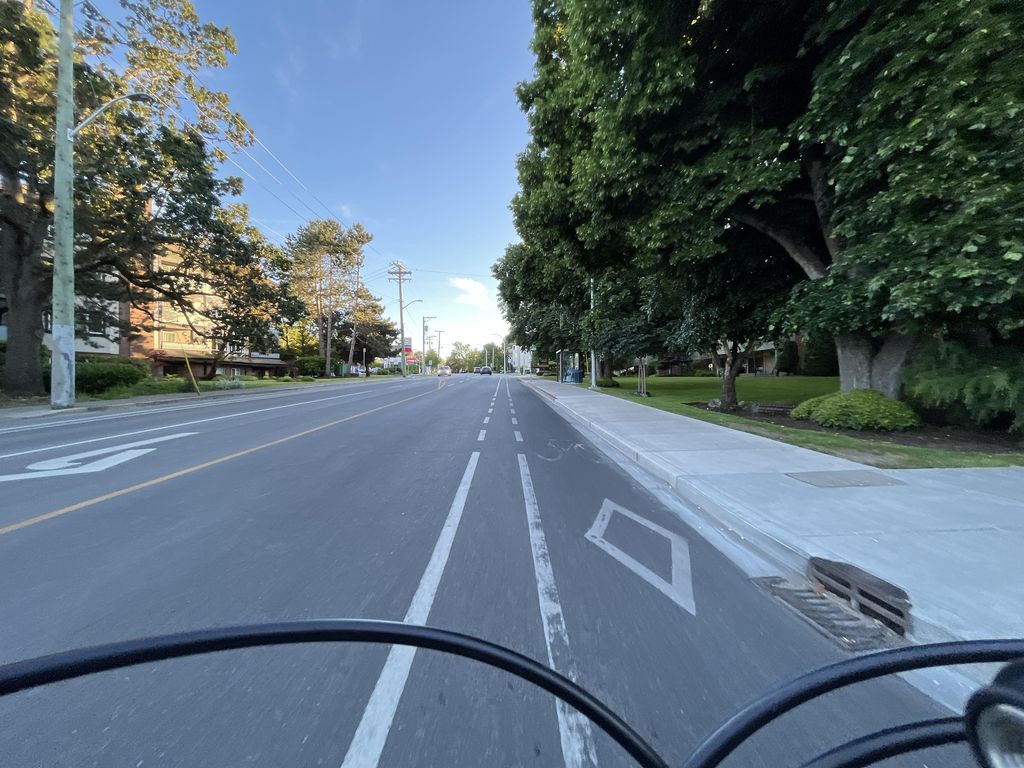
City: victoria